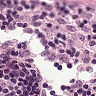
Metastatic tissue present: no